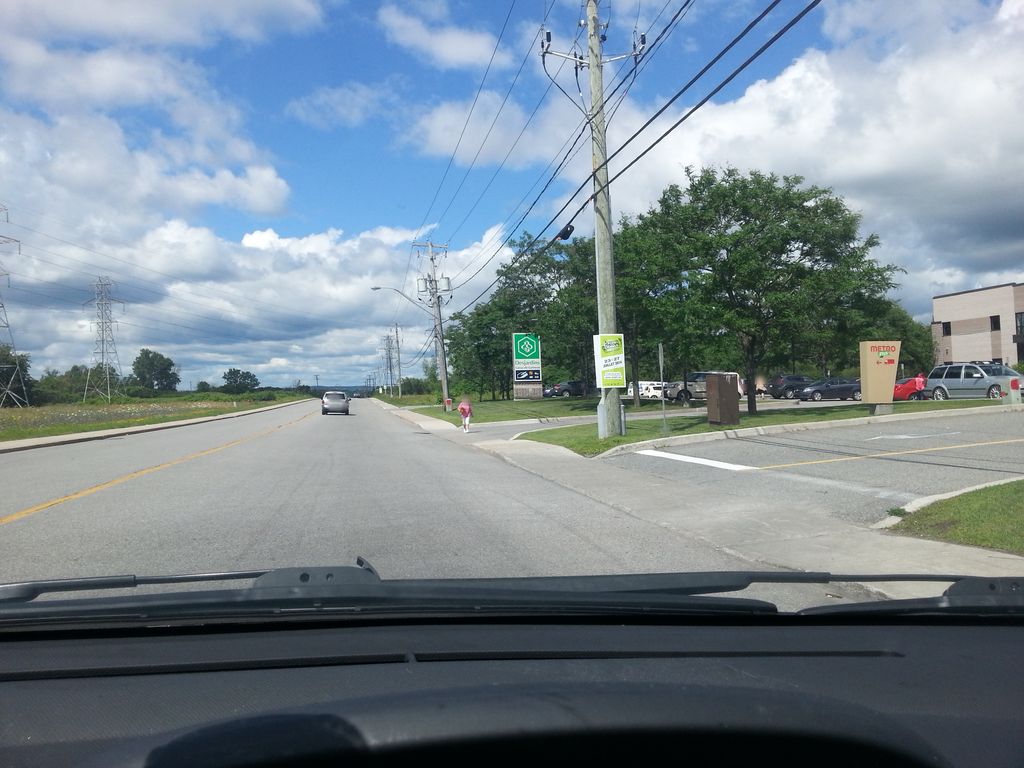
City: ottawa-gatineau